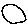
Label: circle